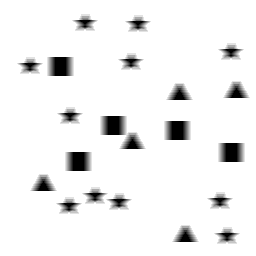
Squares: 5
Triangles: 5
Stars: 11
Total shapes: 21